Field crop: maize
Growth stage: 2
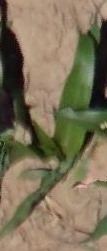
Species: maize